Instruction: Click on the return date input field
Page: home
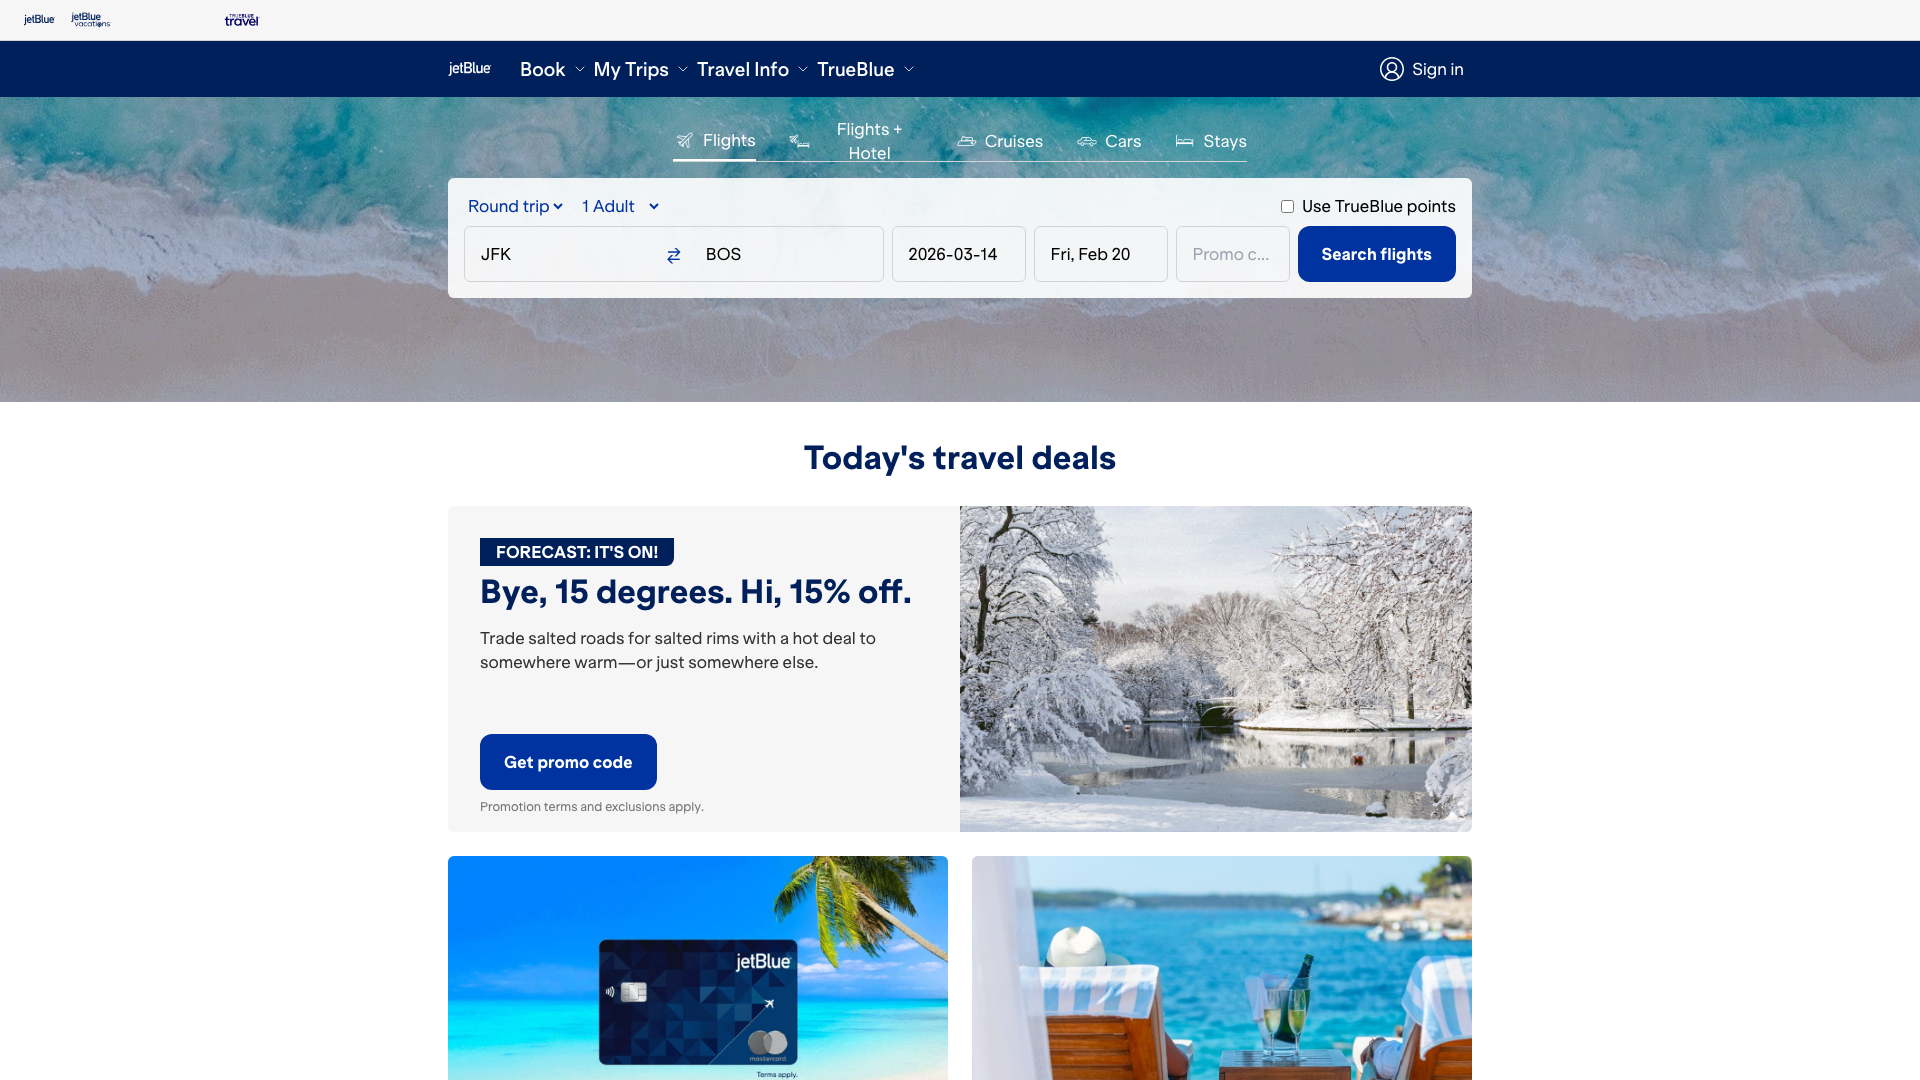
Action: click